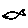
Label: fish